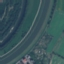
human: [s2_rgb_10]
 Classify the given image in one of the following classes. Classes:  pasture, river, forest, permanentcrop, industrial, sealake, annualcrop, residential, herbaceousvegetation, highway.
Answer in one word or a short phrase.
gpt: River